Interaction volume radius: 5 \u00c5
Interaction volume height: 15 \u00c5
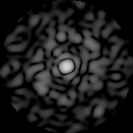
Disorder parameter: 0.8327